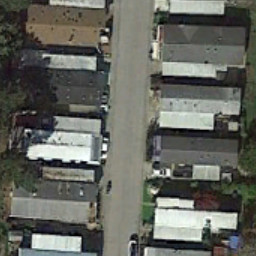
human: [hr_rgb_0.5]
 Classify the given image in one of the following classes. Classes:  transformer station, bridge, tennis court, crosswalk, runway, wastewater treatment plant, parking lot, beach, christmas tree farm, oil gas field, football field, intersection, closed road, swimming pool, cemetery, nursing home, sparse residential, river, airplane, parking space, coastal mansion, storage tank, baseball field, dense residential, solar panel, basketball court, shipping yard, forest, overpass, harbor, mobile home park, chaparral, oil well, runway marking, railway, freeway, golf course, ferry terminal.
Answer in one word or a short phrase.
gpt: mobile home park